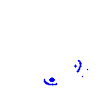
Particle: pion